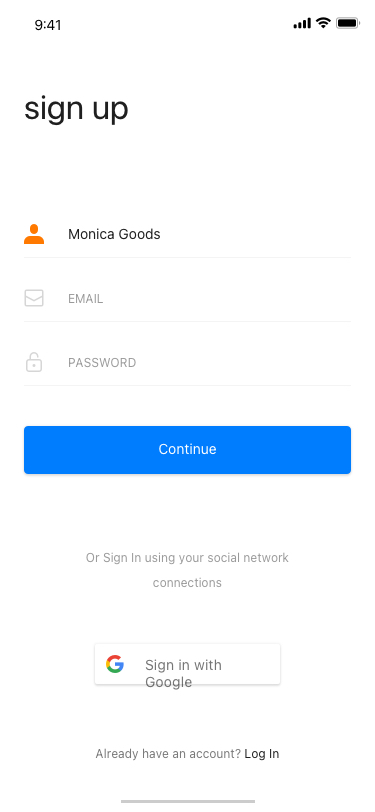
Text in this UI design:
Already have an account? Log In
Or Sign In using your social network connections
Sign in with Google
sign up